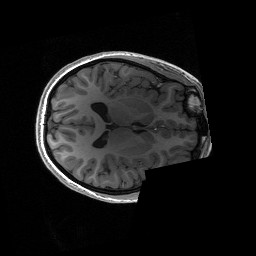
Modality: T1w
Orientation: axial
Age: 16
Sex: female
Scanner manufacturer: siemens
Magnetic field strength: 3 T
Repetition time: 2.53 s
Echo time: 0.00297 s